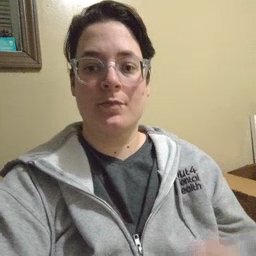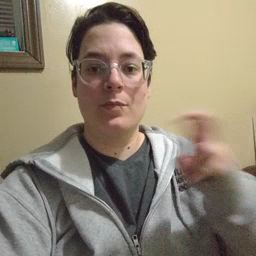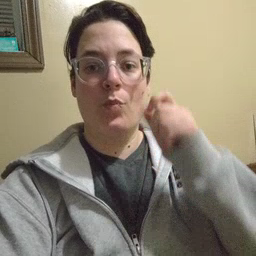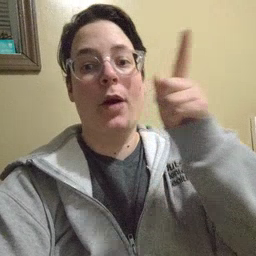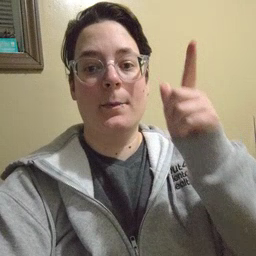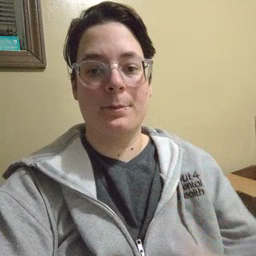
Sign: awake